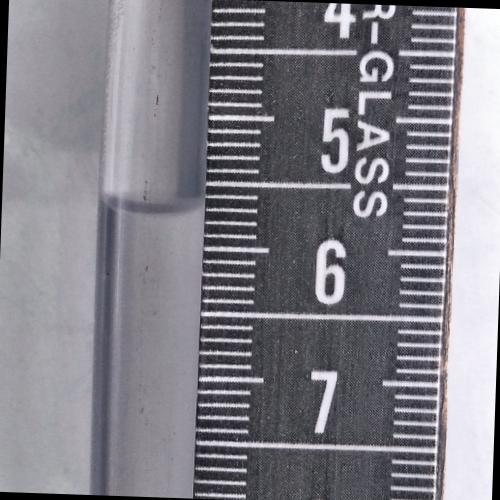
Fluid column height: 5.7 cm